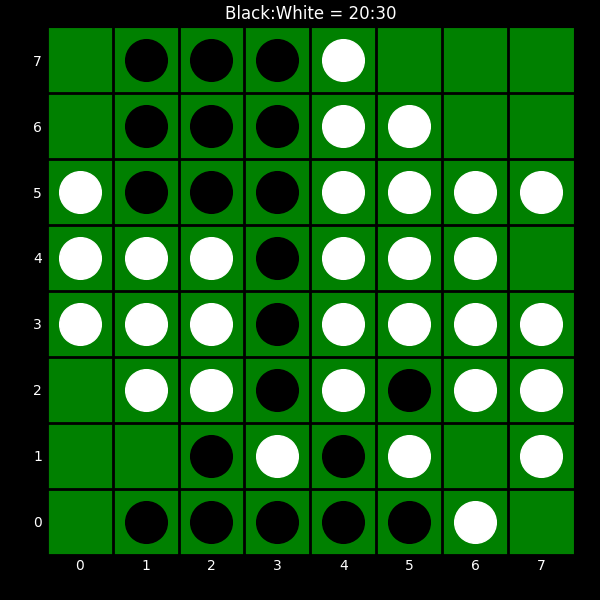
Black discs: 20
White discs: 30